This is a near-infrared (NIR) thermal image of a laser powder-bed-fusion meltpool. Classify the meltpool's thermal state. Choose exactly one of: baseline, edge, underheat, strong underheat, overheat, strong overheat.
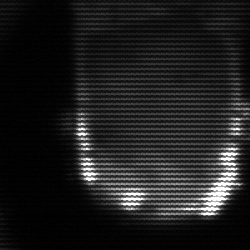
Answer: baseline